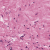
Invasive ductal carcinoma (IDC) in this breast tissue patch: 0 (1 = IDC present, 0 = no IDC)